Question: I am trying to insert array of objects inside array of objects in my mongoDB schema. This is how i want my schema to appear.
'''
const CourseSchema = mongoose.Schema({
categoryname: {
type: String,
required: "Course Category",
min: 3,
max: 100
},
coursename: {
type: String,
required: "Course Name",
min: 3,
max: 100
},
levels:
[
{
levelid: Number,
levelname: String,
chapter:
[
{
chapternumber: Number,
chaptername: String,
content: String //To be elaborated
}
]
}
]
});
'''
My API which i have written looks like this:
'''
exports.addcourse = (req, res) => {
let levels = [];
levels.push({
levelid: req.body.levelid,
levelname: req.body.levelname,
chapter: [
{
chapternumber: req.body.chapternumber,
chaptername: req.body.chaptername,
content: req.body.content
}
]
})
const newCourse = new Course({
coursename: req.body.coursename,
categoryname: req.body.categoryname,
levels: levels
});
newCourse.save(function (error) {
if (error) res.json({ message: 'could not add course because ' + error });
res.json({ newCourse: newCourse });
});
}
'''
This works fine when i enter one level and one chapter, but gives an error when i enter multiple data.
I am giving input from postman 'x-www'form-urlencoded'.
please help.
The error i get when i add one more levelid and levelname in postman
'''
{
"message": "could not add course because ValidationError: levels.0.levelid: Cast to Number failed for value "[ '1', '2' ]" at path "levelid", levels.0.levelname: Cast to String failed for value "[ 'First Level', 'Second Level' ]" at path "levelname""
}
'''
The data i am trying to enter

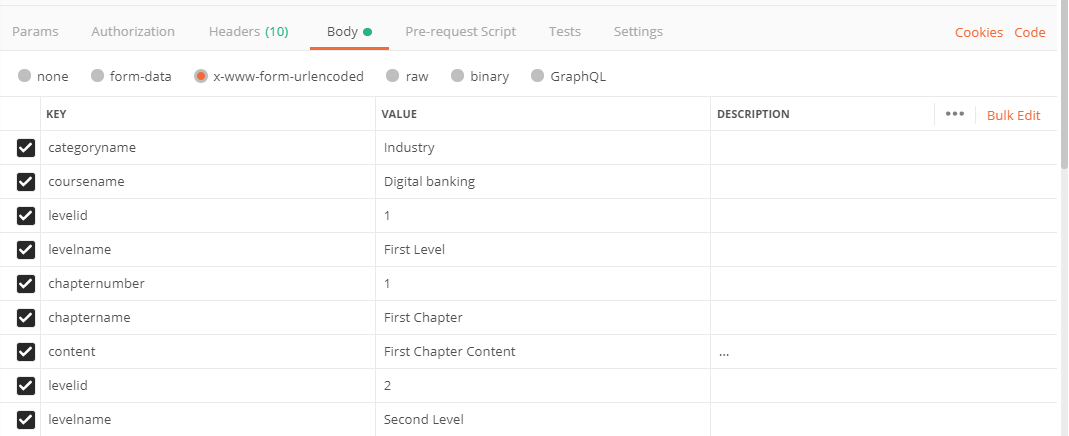
Answer: In postman, when you are sending the same key twice, it converts it to array containing both the values. Like in your case, in , you will receive [1, 2]. But in your schema, is expecting a number value. Also, you are reading it wrong in your API code. Instead of getting and seperately, you can get the array in request body with values , and . Similarly, can be an array of objects. will look like this:
'''
[{
levelid: 1,
levelname: "level1",
chapter: [{
chapternumber: 1,
chaptername: "chapter1",
content: "chapter1-content"
}, {
chapternumber: 2,
chaptername: "chapter2",
content: "chapter2-content"
}]
}]
'''
Try this in postman by giving input in